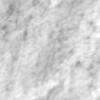
Label: no_change